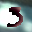
Label: 3